Field crop: maize
Growth stage: 1
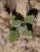
Species: chenopodium